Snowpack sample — Snodgrass Mountain, Crested Butte, Colorado (2/4/25, 12:06 PM MST)
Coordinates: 38.923, -106.968
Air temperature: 35 °F
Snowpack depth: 80 cm
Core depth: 80 cm
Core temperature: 32 °F
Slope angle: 14°, slope face: 78°
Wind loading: low
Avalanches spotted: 0
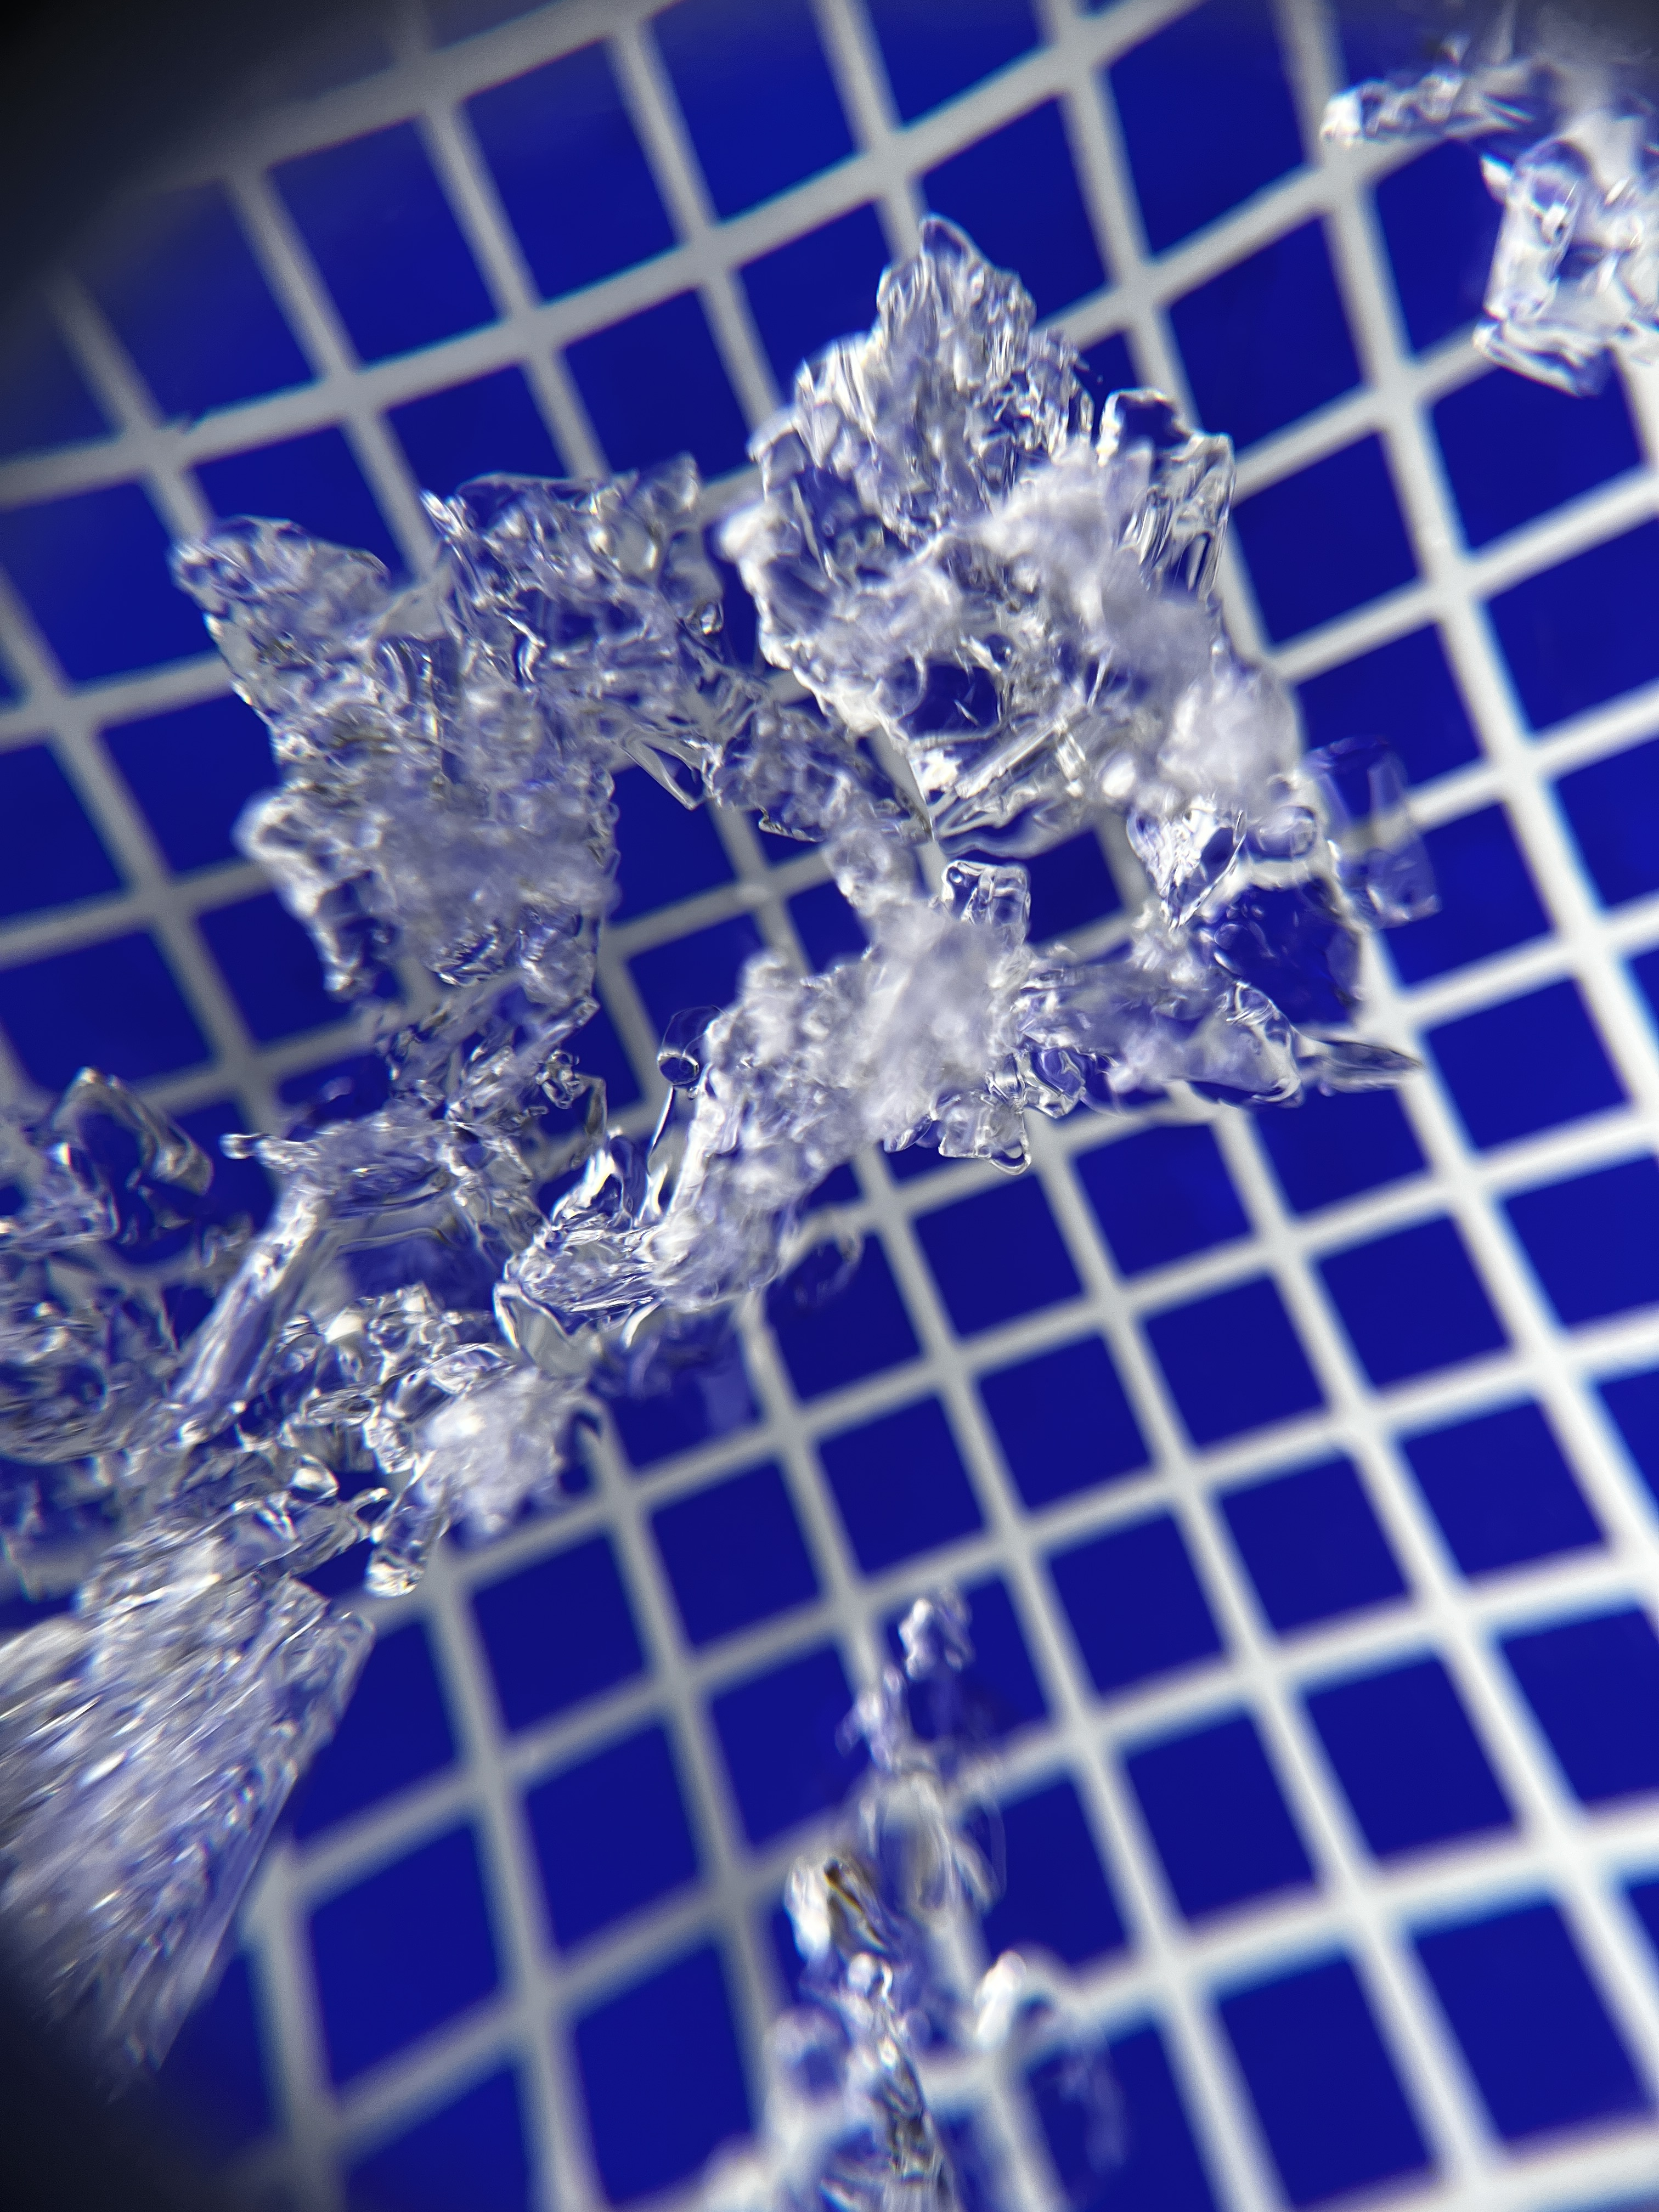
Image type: magnified_profile
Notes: No avalanches nearby, unusually warm weather for the last month reported by residents, Collected 25 yards from treeline